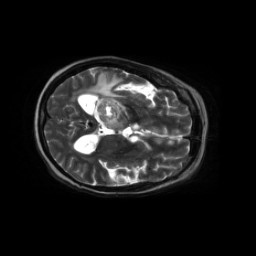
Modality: T2w
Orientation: axial
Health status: ill
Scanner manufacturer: siemens
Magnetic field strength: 3 T
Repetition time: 7.63 s
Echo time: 0.095 s